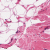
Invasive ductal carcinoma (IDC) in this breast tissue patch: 0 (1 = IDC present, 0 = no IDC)